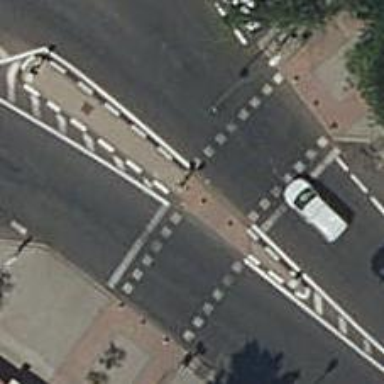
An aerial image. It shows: Bollard barrier.